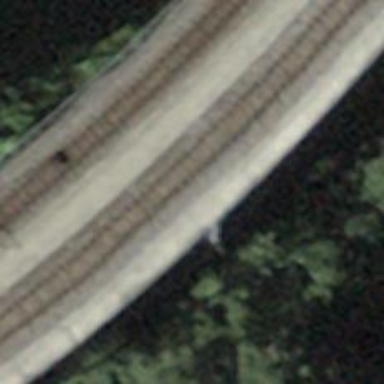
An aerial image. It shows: Narrow-gauge railway bridge with electrified contact line.